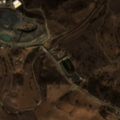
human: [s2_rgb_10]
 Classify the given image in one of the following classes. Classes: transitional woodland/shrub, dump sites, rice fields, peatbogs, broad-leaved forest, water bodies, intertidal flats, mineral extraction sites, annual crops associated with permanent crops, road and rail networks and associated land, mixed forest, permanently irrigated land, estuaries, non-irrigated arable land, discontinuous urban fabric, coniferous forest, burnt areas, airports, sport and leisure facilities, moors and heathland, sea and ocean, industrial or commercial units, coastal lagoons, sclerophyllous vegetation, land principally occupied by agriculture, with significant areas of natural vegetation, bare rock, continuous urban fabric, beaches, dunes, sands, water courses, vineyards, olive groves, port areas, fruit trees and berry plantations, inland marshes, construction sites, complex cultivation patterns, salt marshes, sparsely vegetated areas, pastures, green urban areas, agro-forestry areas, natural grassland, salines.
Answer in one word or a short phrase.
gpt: mineral extraction sites, non-irrigated arable land, agro-forestry areas